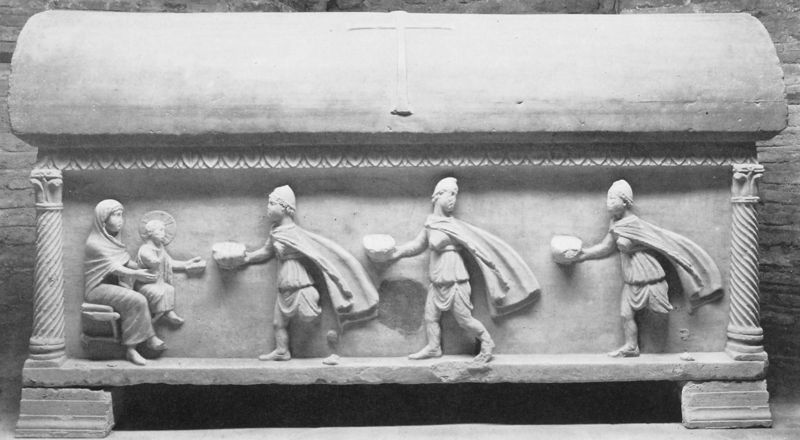
Titel: Sarkophag des Exarchen Isaak
Standort: Ravenna, S. Vitale (EU - I - Emilia-Romagna)
Schlagwörter: umhang, weiß, frau, grau, hut, marmor, männer, schwarz, stuhl, säule, säulen, ornament, bart, kappe, kappen, mütze, mützen, sockel, stein, gewand, mantel, tücher, drei, kind, mutter, skulptur, relief, füsse, figuren, büste, plastik, foto, truhe, deckel, kreuz, religion, denkmal, schwarz-weiß, kapitelle, kapitell, heiligenschein, sarg, nimbus, christus, jesus, christlich, weihrauch, umhänge, könige, heilige, maria, korinthisch, madonna, anbetung, reliquie, weise, osten, krippe, erlöser, jesuskind, sarkophag, weisen, geschenke, gaben, morgenland, darbringung, drei könige, heilige drei könige, myrre, riefel, morgenöand, steinsarkophag, schwariweß